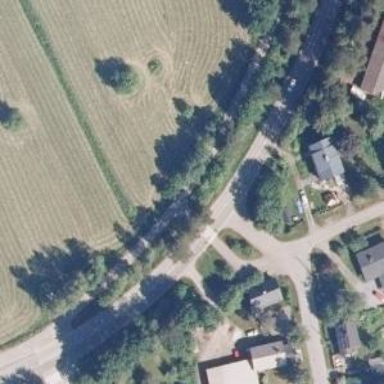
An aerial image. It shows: Road with "give way" sign.